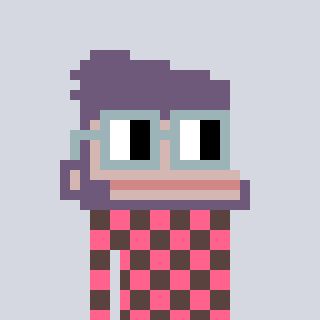
a pixel art character with square dark gray glasses, a ape-shaped head and a darkbrown-colored body on a cool background